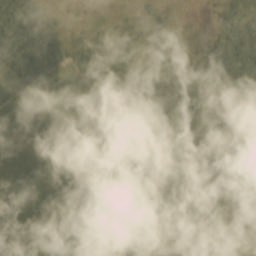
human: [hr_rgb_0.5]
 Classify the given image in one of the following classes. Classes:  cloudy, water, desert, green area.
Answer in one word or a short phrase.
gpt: cloudy